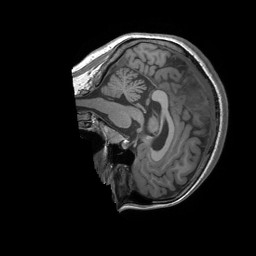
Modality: T1w
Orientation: sagittal